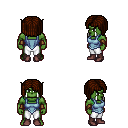
a pixel art fantasy rpg character, male body template, orc, green skin, blue vest, white pants, brown pageboy hairstyle, leather bracers, maroon shoes, four views (front, back, left, right), 2x2 character sprite sheet, small pixel art, hard edges, no anti-aliasing